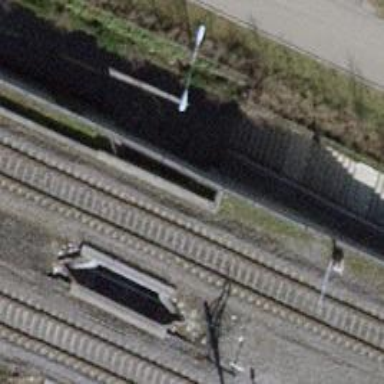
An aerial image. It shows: Tunnel with asphalt path running through it.